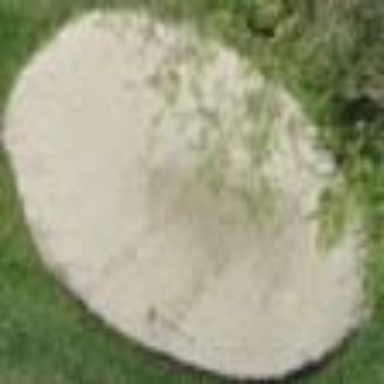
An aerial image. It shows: Sandy area is golf bunker.